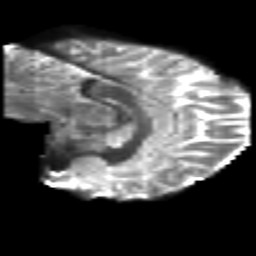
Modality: T2w
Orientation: sagittal
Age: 23
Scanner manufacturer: philips
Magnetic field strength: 3 T
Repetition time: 8.6 s
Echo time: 0.127 s